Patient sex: M
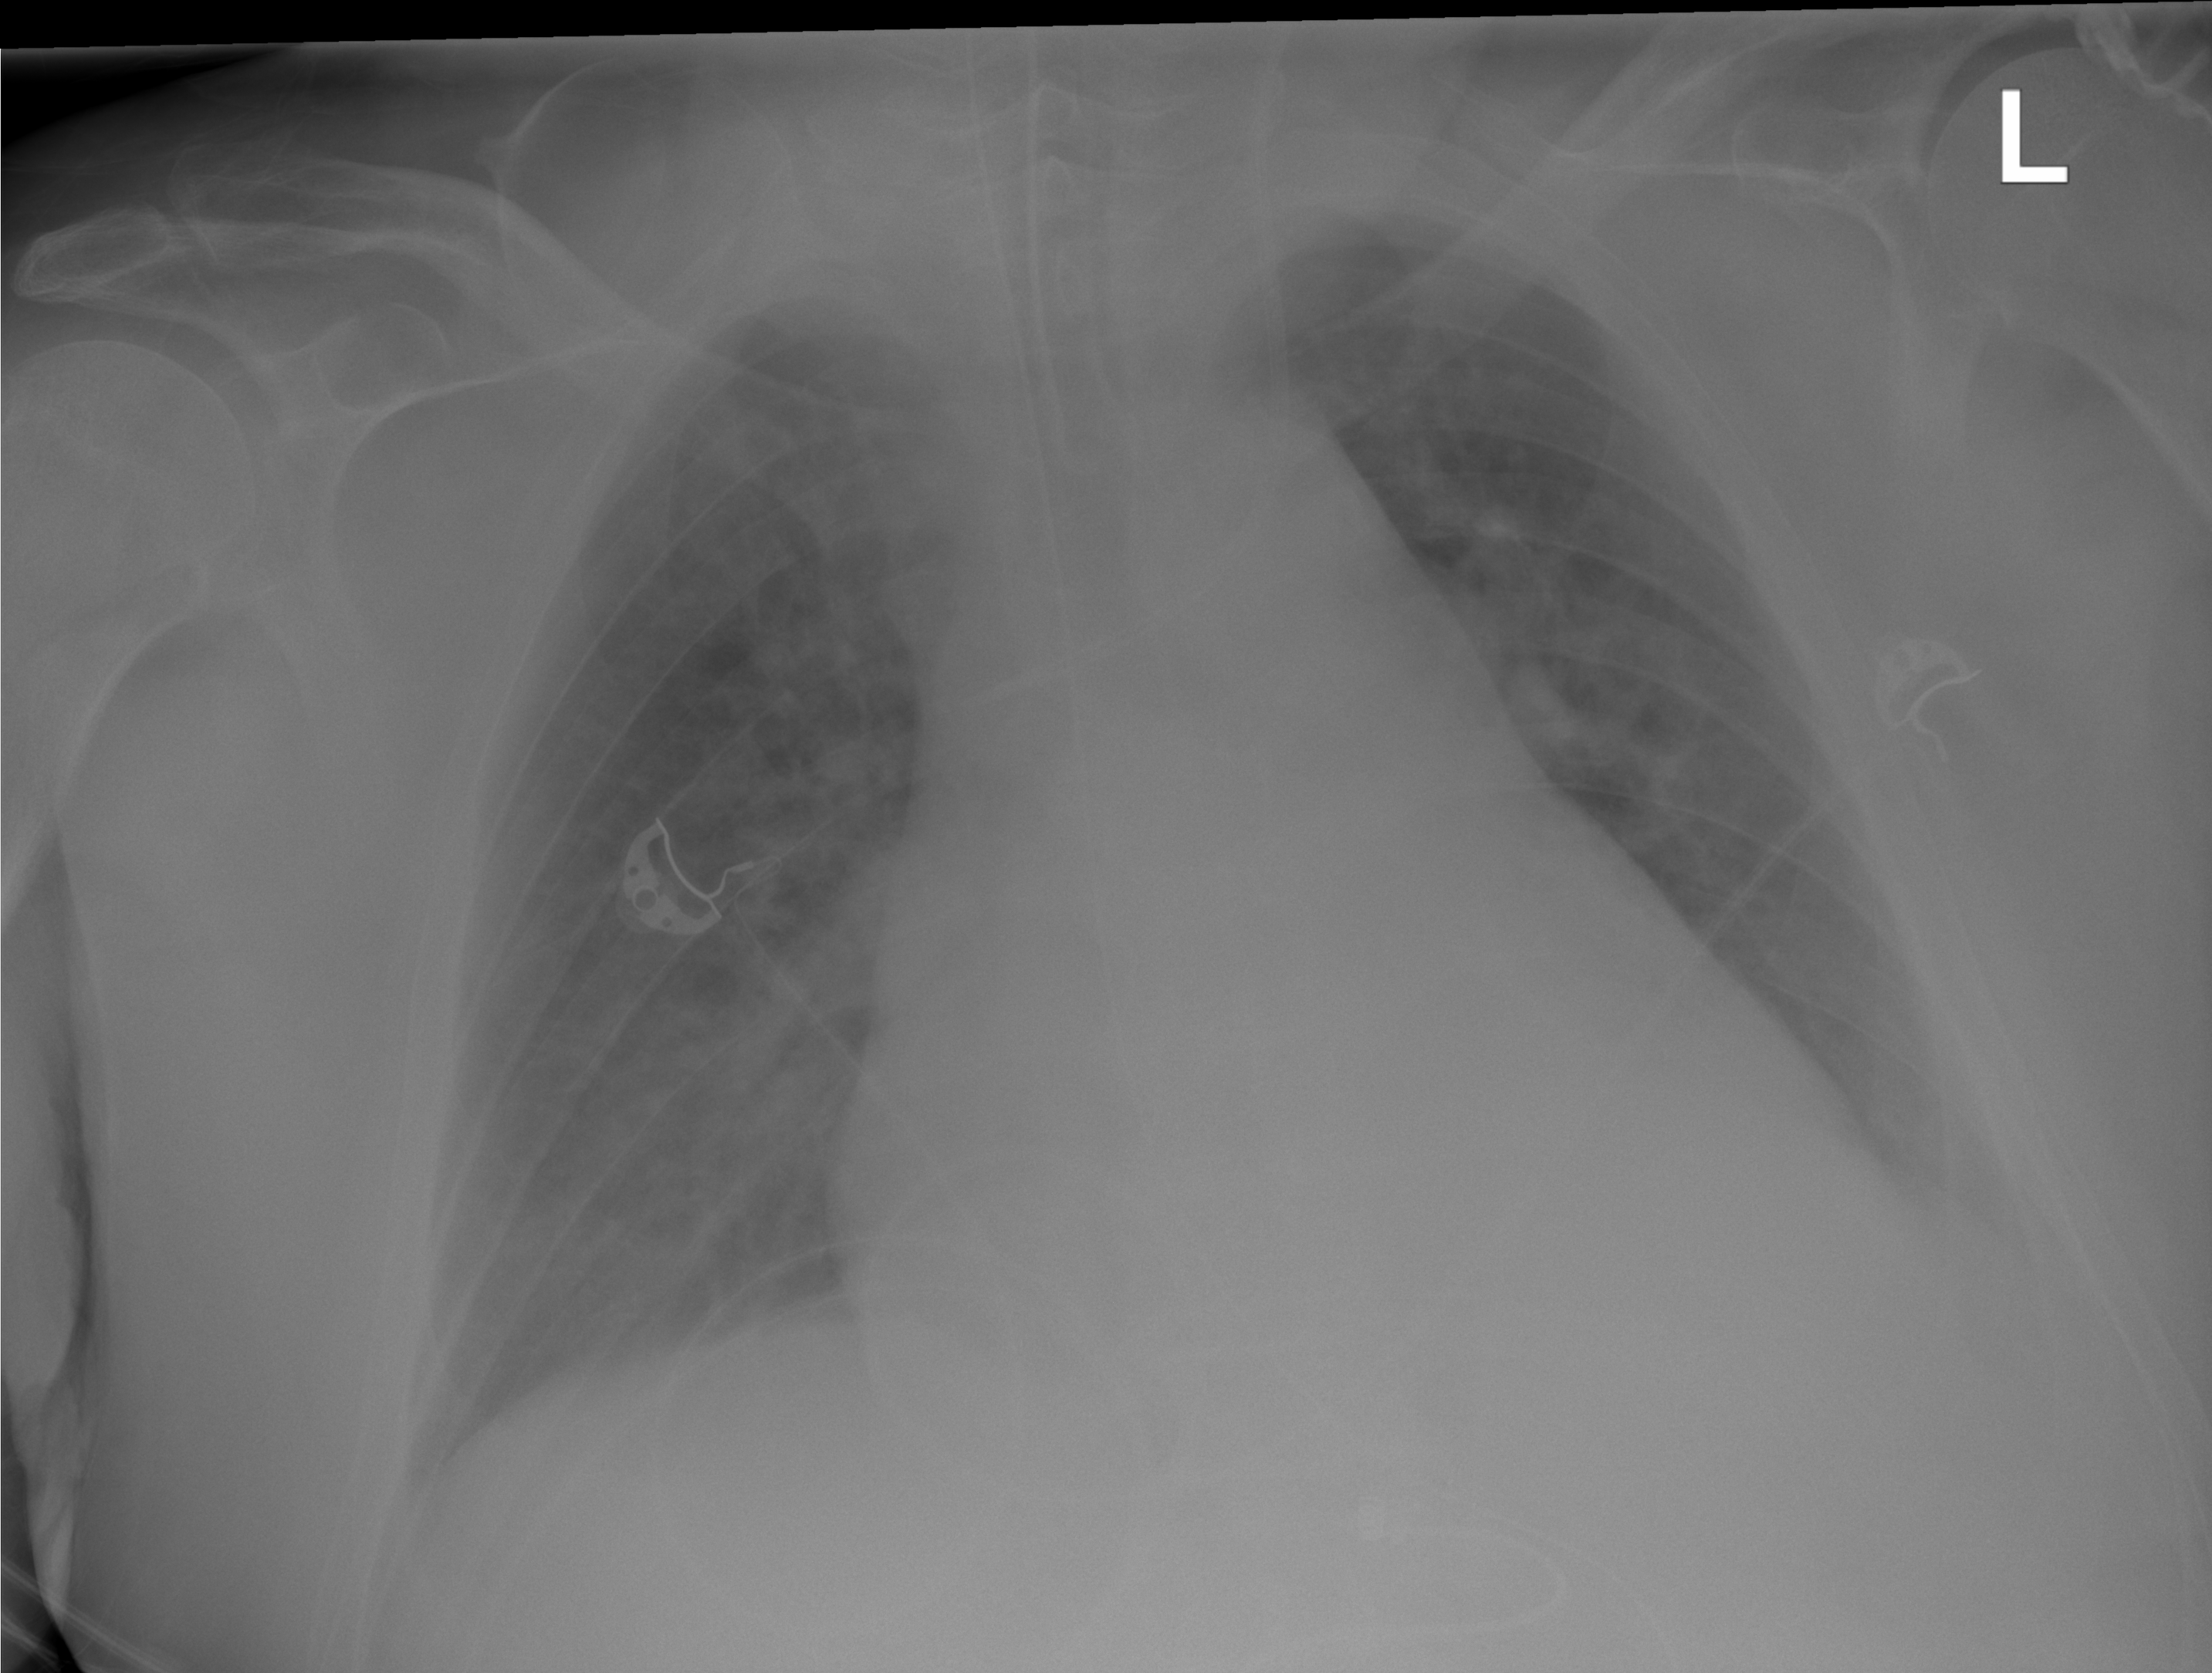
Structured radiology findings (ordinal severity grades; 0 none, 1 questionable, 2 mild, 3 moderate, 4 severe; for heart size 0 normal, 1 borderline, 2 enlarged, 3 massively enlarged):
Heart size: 2
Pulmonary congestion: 1
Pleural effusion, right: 0
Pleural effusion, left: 1
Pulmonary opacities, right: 0
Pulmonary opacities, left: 0
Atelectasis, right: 0
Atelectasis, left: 1